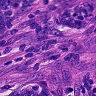
Metastatic tissue present: yes